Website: walmart
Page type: payment
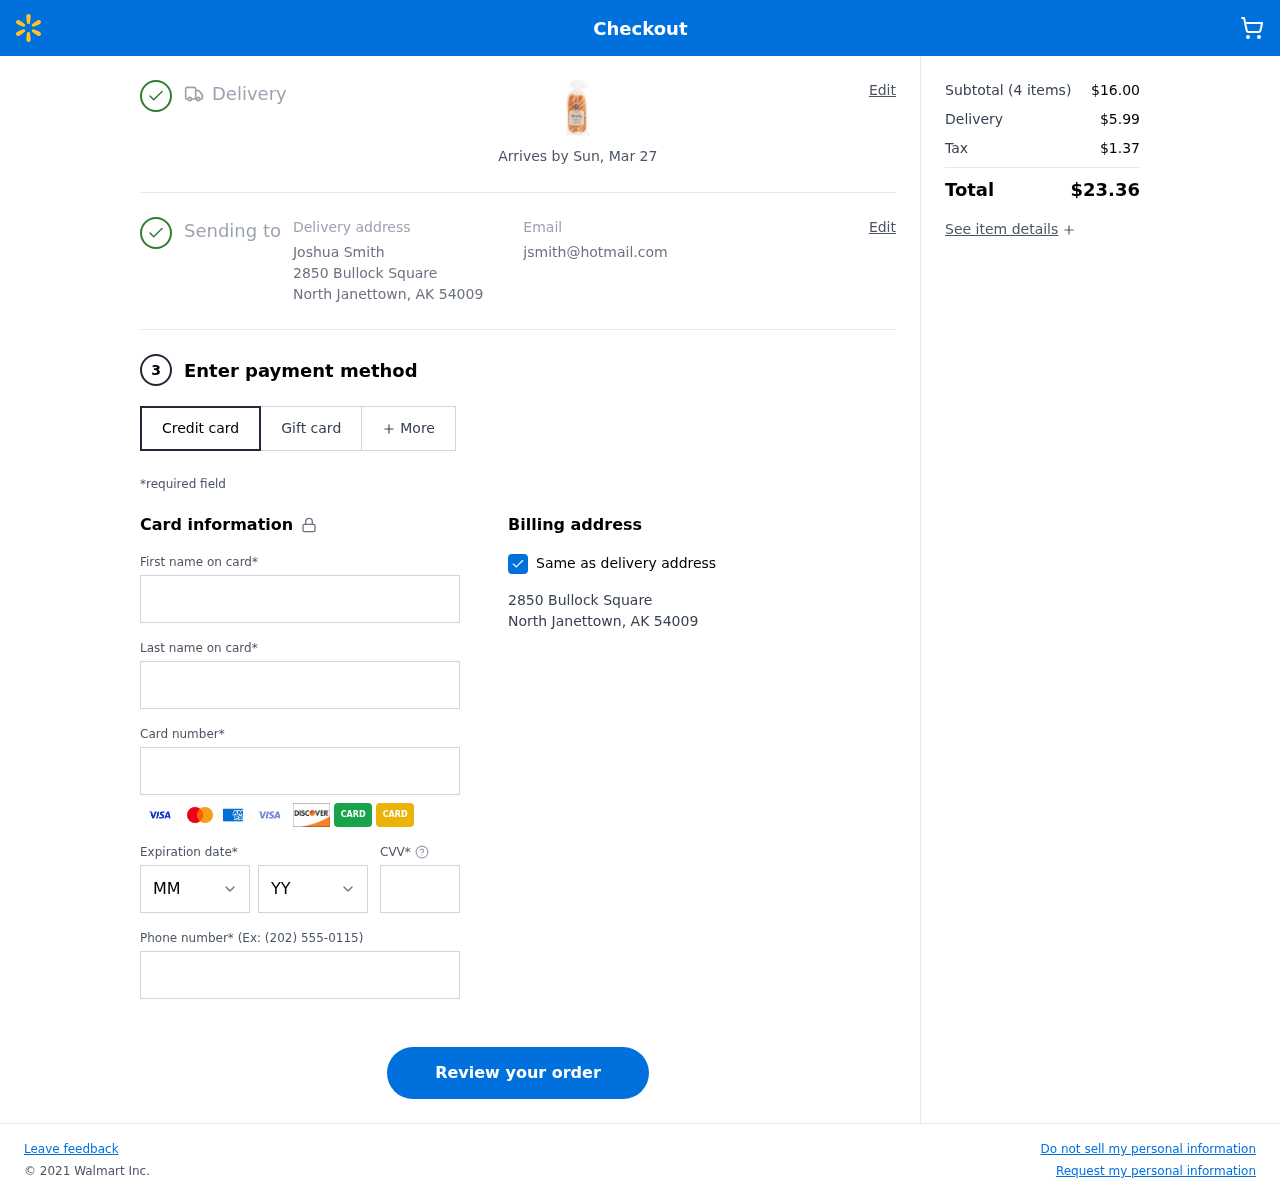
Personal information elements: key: PII_CARD_CVV
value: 1521
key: PII_CARD_EXPIRY_MONTH
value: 01
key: PII_CARD_EXPIRY_YEAR
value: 30
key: PII_CARD_NUMBER
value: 3438 9902 1948 089
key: PII_CITY
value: North Janettown
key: PII_EMAIL
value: jsmith@hotmail.com
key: PII_FIRSTNAME
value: Joshua
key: PII_FULLNAME
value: Joshua Smith
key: PII_LASTNAME
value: Smith
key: PII_PHONE
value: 5972588340
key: PII_POSTCODE
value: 54009
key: PII_STATE_ABBR
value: AK
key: PII_STREET
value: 2850 Bullock Square
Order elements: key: ORDER_DELIVERY_DATE
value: Arrives by Sun, Mar 27
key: ORDER_NUM_ITEMS
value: (4 items)
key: ORDER_SUBTOTAL
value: $16.00
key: ORDER_SHIPPING_COST
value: $5.99
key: ORDER_TAX
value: $1.37
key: ORDER_TOTAL
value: $23.36